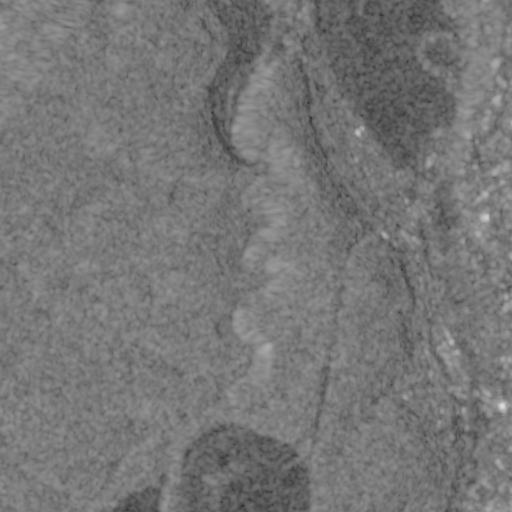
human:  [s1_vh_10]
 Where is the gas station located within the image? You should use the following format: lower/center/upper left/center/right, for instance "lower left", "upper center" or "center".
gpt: The gas station is located in the upper right of the image.
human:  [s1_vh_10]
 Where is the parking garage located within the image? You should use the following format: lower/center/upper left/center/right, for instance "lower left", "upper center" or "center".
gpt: The parking garage is located in the lower right of the image.
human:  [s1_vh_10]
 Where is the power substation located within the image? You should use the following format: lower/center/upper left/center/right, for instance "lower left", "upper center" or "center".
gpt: The power substation is located in the right of the image.
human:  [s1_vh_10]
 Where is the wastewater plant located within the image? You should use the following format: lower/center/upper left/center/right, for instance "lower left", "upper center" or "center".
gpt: The wastewater plant is located in the upper right of the image.
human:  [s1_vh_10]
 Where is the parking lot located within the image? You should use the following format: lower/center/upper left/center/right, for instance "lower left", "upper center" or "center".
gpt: There is no parking lot in the image.

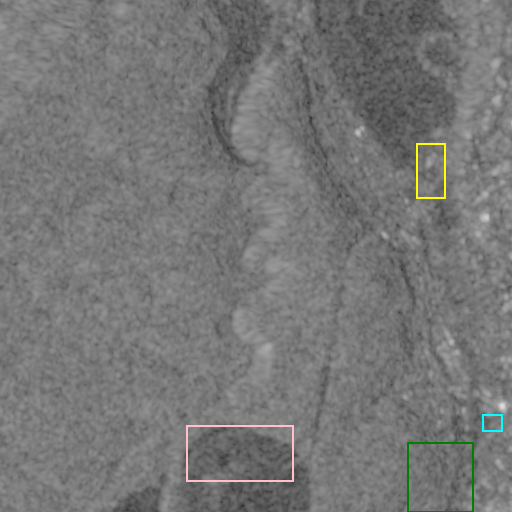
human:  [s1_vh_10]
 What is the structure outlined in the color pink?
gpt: The structure outlined in pink is a crop field.
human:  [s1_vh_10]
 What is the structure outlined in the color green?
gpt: The structure outlined in green is a park.
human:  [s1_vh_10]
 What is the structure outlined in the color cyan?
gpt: The structure outlined in cyan is a parking lot.
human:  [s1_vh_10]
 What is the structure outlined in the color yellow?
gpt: The structure outlined in yellow is a wastewater plant.
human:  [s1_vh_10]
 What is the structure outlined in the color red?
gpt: There is no red outline.